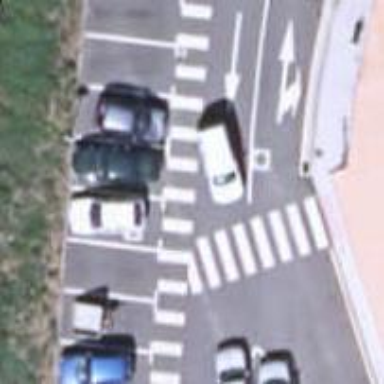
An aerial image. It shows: Uncontrolled zebra crossing on the road.